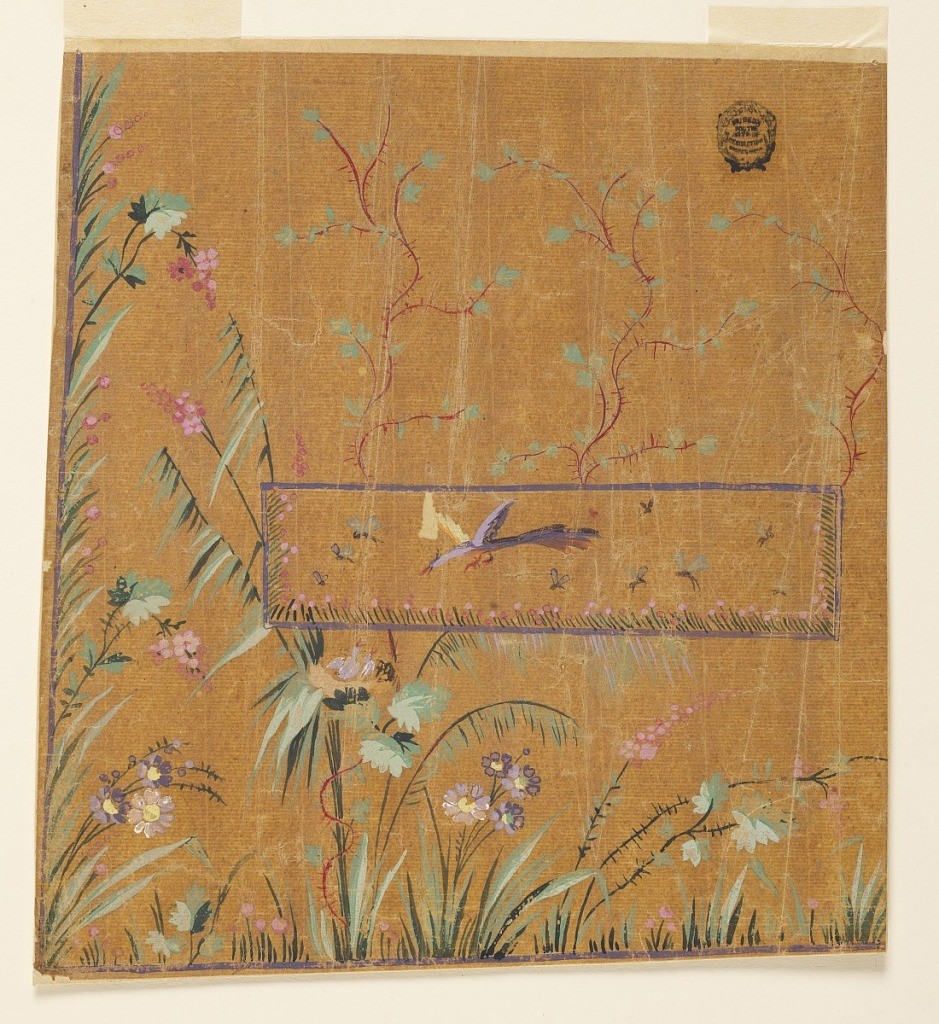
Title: Design for an embroidered "gilet" of the Fabrique de St. Ruf
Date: ca. 1785
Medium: Brush and gouache on glazed tracing paper
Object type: Drawing
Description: Rectangular corner, lilac edges from which plants grow, high ones beneath the pocket and an undulated thorny stem with leaves decorating the field over the pocket. A net, with birds awaiting the parent bird, on a very high plant at the left side of the pocket.